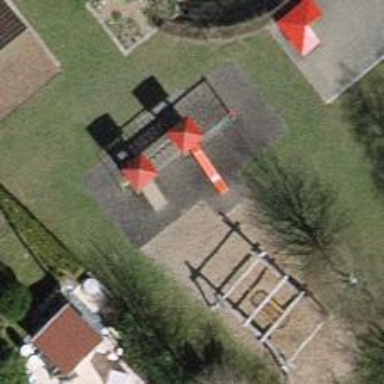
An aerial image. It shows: Playground with slide.